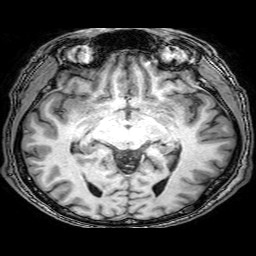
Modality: T1w
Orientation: coronal
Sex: male
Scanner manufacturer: philips
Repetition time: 0.008134 s
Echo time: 0.00373 s